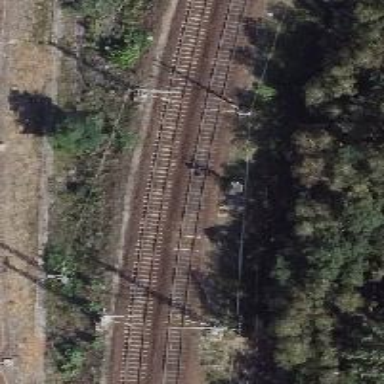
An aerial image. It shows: Electrified railway with contact line running along embankment.